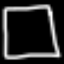
Label: square